Current action and preconditions to check: trajectory_clear

Your task: For each precondition in the list above, predict whether it will hold at this action.

Consider the current scene as observed from the mobile robot's camera, and analyze the predicted future states of all dynamic agents (e.g., people, animals, vehicles, or any moving entities) within the NEXT SECOND.

IMPORTANT: Only answer "very likely" if you are absolutely certain—based on strong, clear evidence—that a dynamic agent will violate the precondition in the predicted future state. Do NOT answer "very likely" for unlikely, ambiguous, or low-probability risks.

Ask yourself for each precondition: Is there a high probability, with clear and convincing evidence, that the predicted future states of any dynamic agent will interfere with the predicted future state of the currently executing action within the NEXT SECOND, causing that precondition to fail?

Assess the risk level based on these predictions. Use "likely" or "very likely" if motions create a clear risk of interference.

Use "neutral" or "improbable" if agents are nearby but their predicted paths are clearly diverging or non-conflicting.

Failure Risk Categories: "very improbable", "improbable", "neutral", "likely", "very likely"

Answer Format: Output ONLY the probability_of_failure value from these categories: "very improbable", "improbable", "neutral", "likely", "very likely"

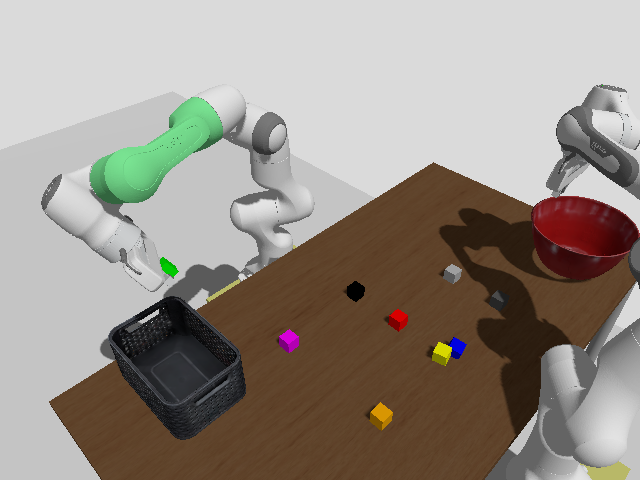

Answer: very improbable